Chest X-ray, PA view. Patient: 35 years old, sex F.
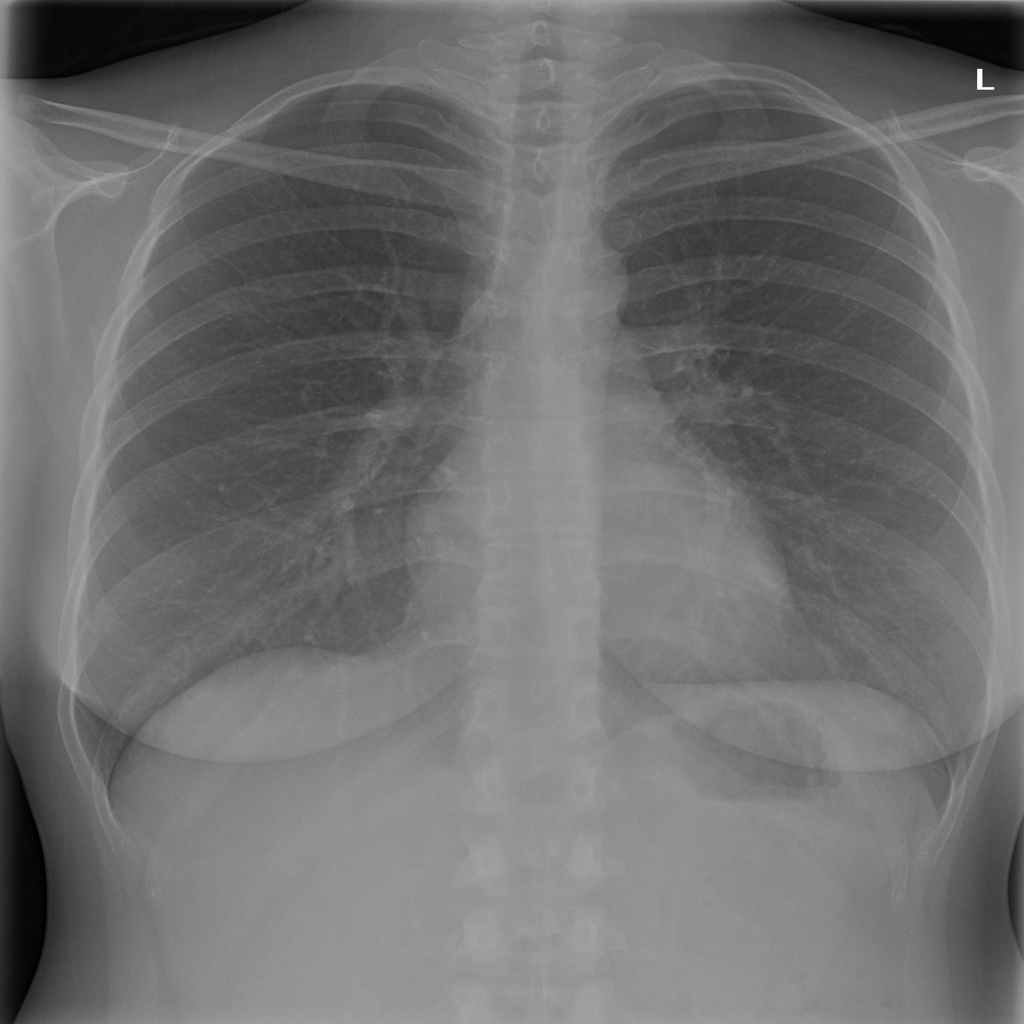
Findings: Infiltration